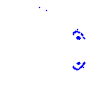
Particle: proton